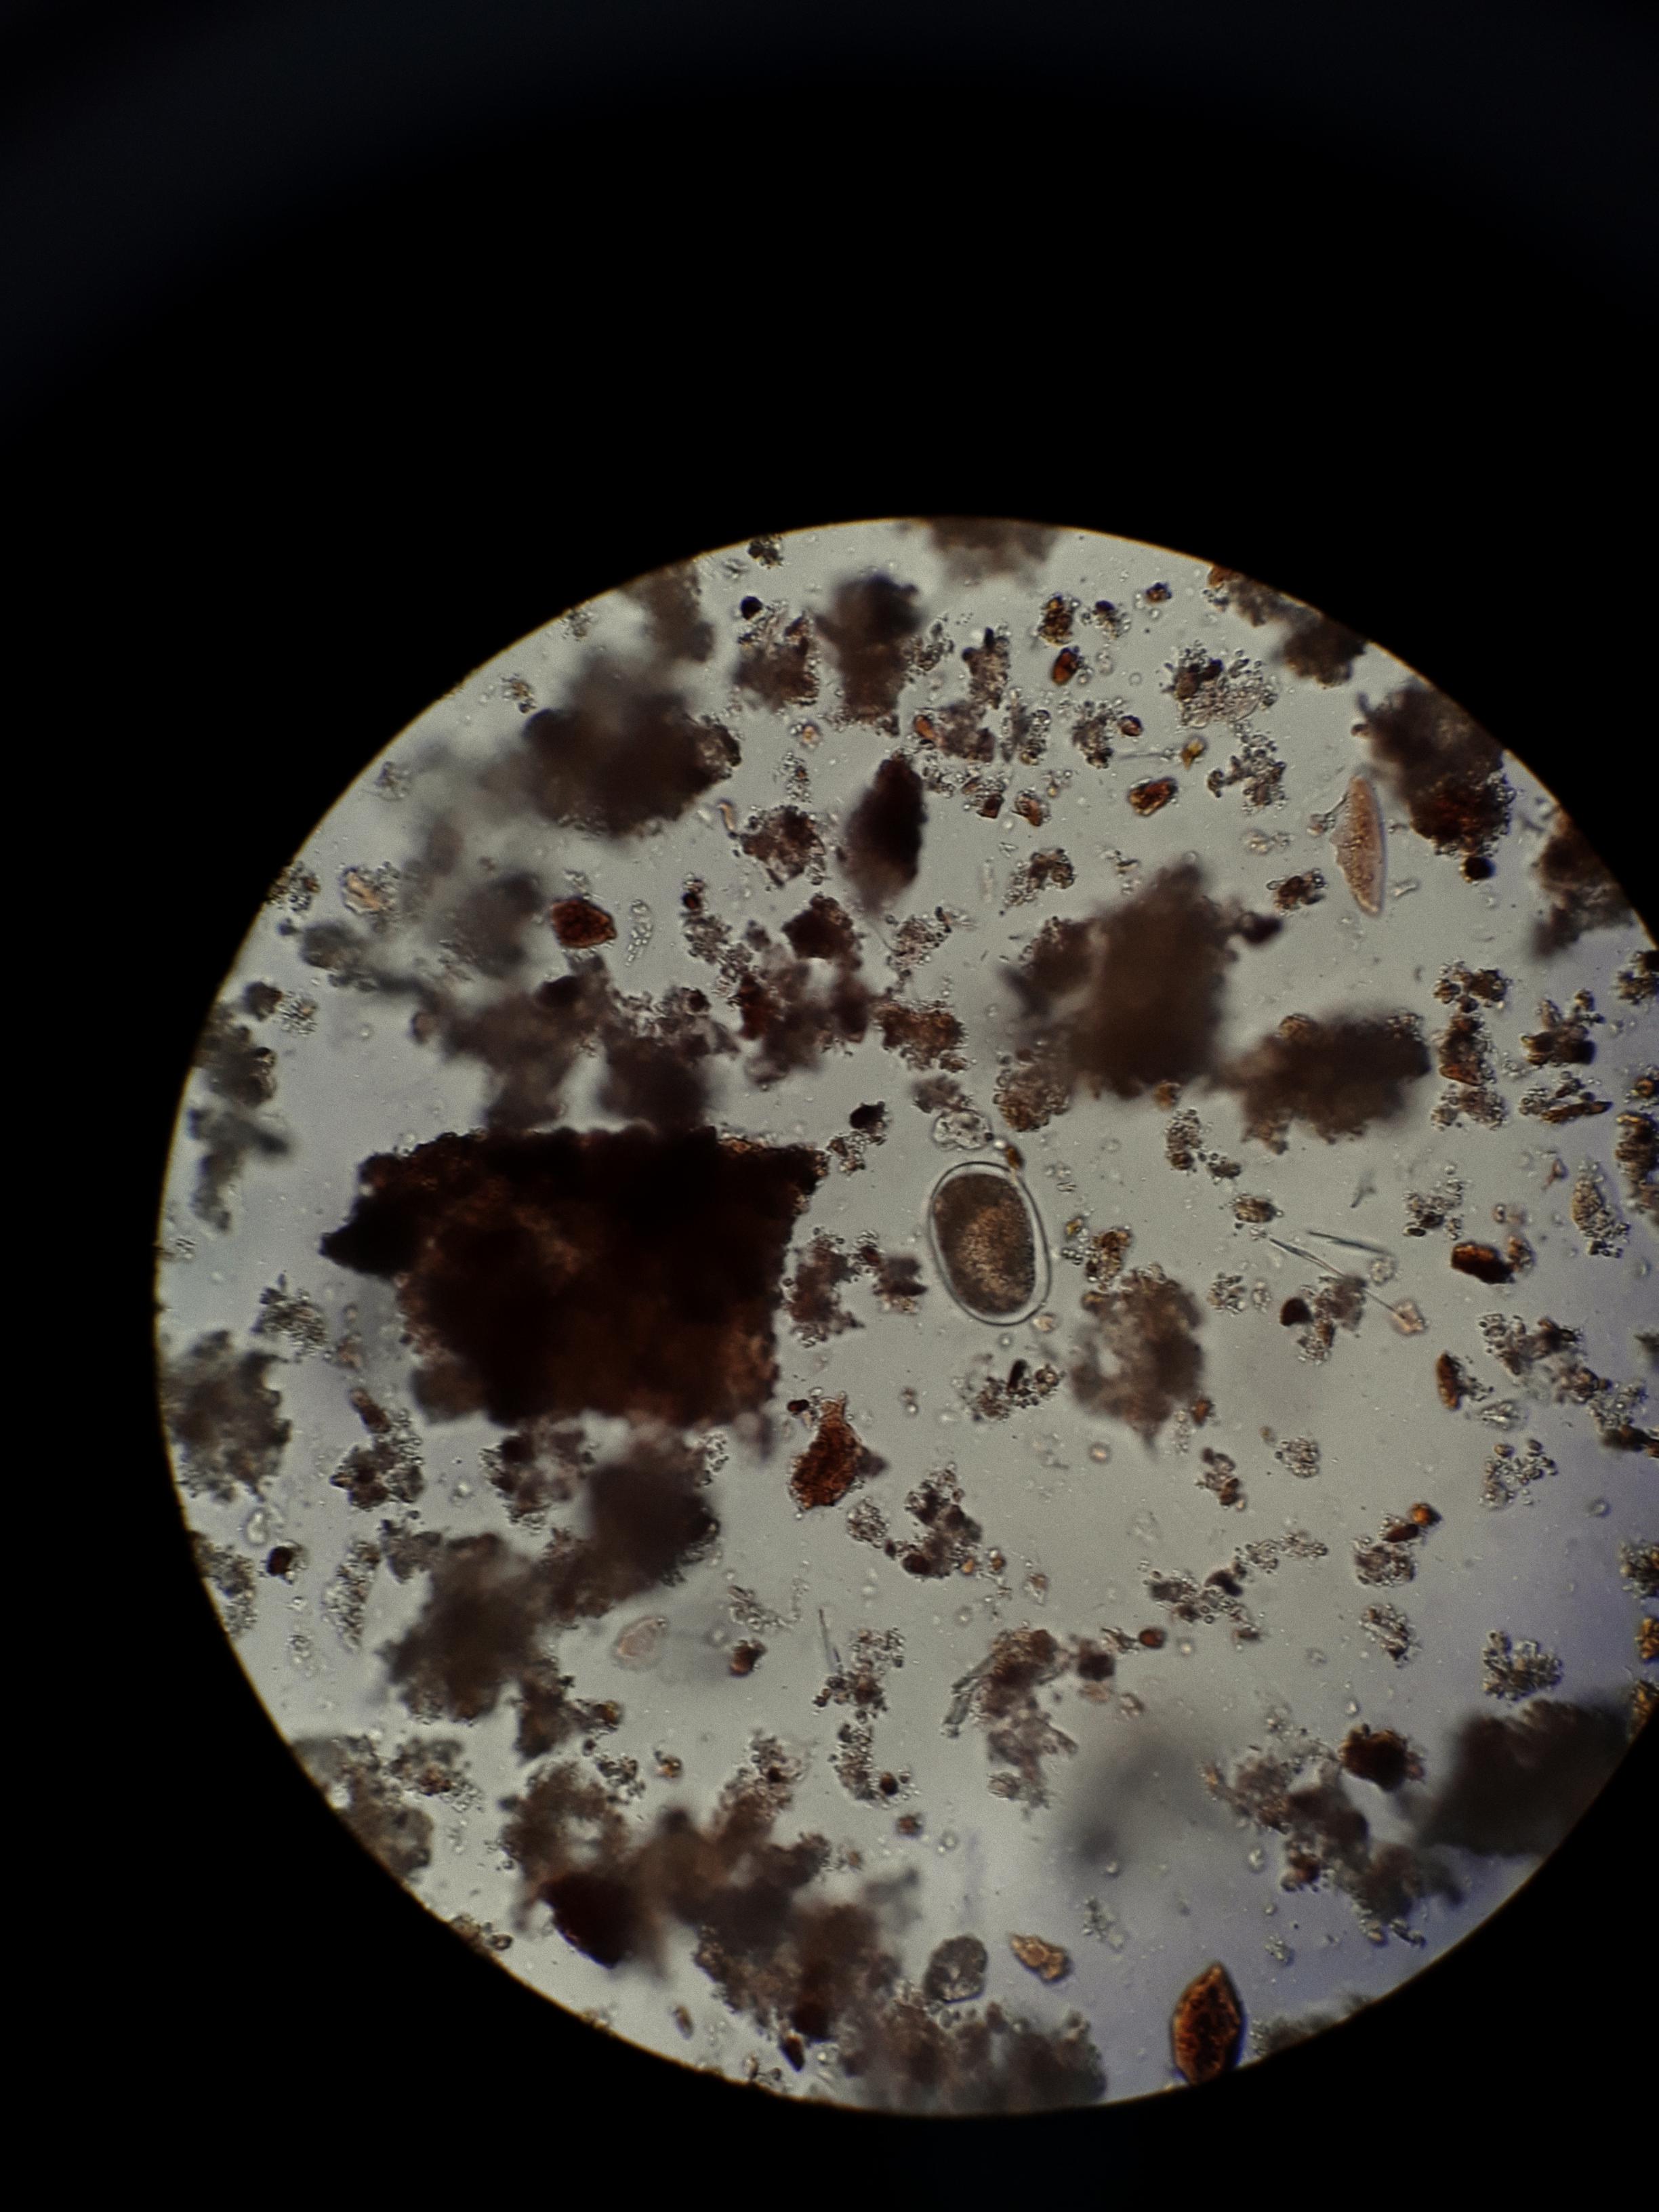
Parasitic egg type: Hookworm egg